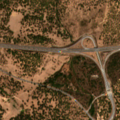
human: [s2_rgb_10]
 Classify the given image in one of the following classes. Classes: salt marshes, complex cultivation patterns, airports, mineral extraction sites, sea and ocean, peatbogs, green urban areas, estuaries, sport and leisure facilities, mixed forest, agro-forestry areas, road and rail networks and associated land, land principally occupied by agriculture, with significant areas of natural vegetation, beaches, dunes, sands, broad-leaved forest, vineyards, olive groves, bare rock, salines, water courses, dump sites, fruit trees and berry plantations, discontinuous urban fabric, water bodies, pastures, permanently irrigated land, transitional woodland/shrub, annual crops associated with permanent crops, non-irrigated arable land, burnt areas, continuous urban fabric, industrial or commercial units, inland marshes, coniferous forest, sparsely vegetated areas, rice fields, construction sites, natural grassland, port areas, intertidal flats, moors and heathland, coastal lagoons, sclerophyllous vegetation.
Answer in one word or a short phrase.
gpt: pastures, agro-forestry areas, broad-leaved forest